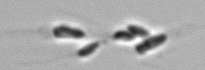
Label: Dinobryon